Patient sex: M
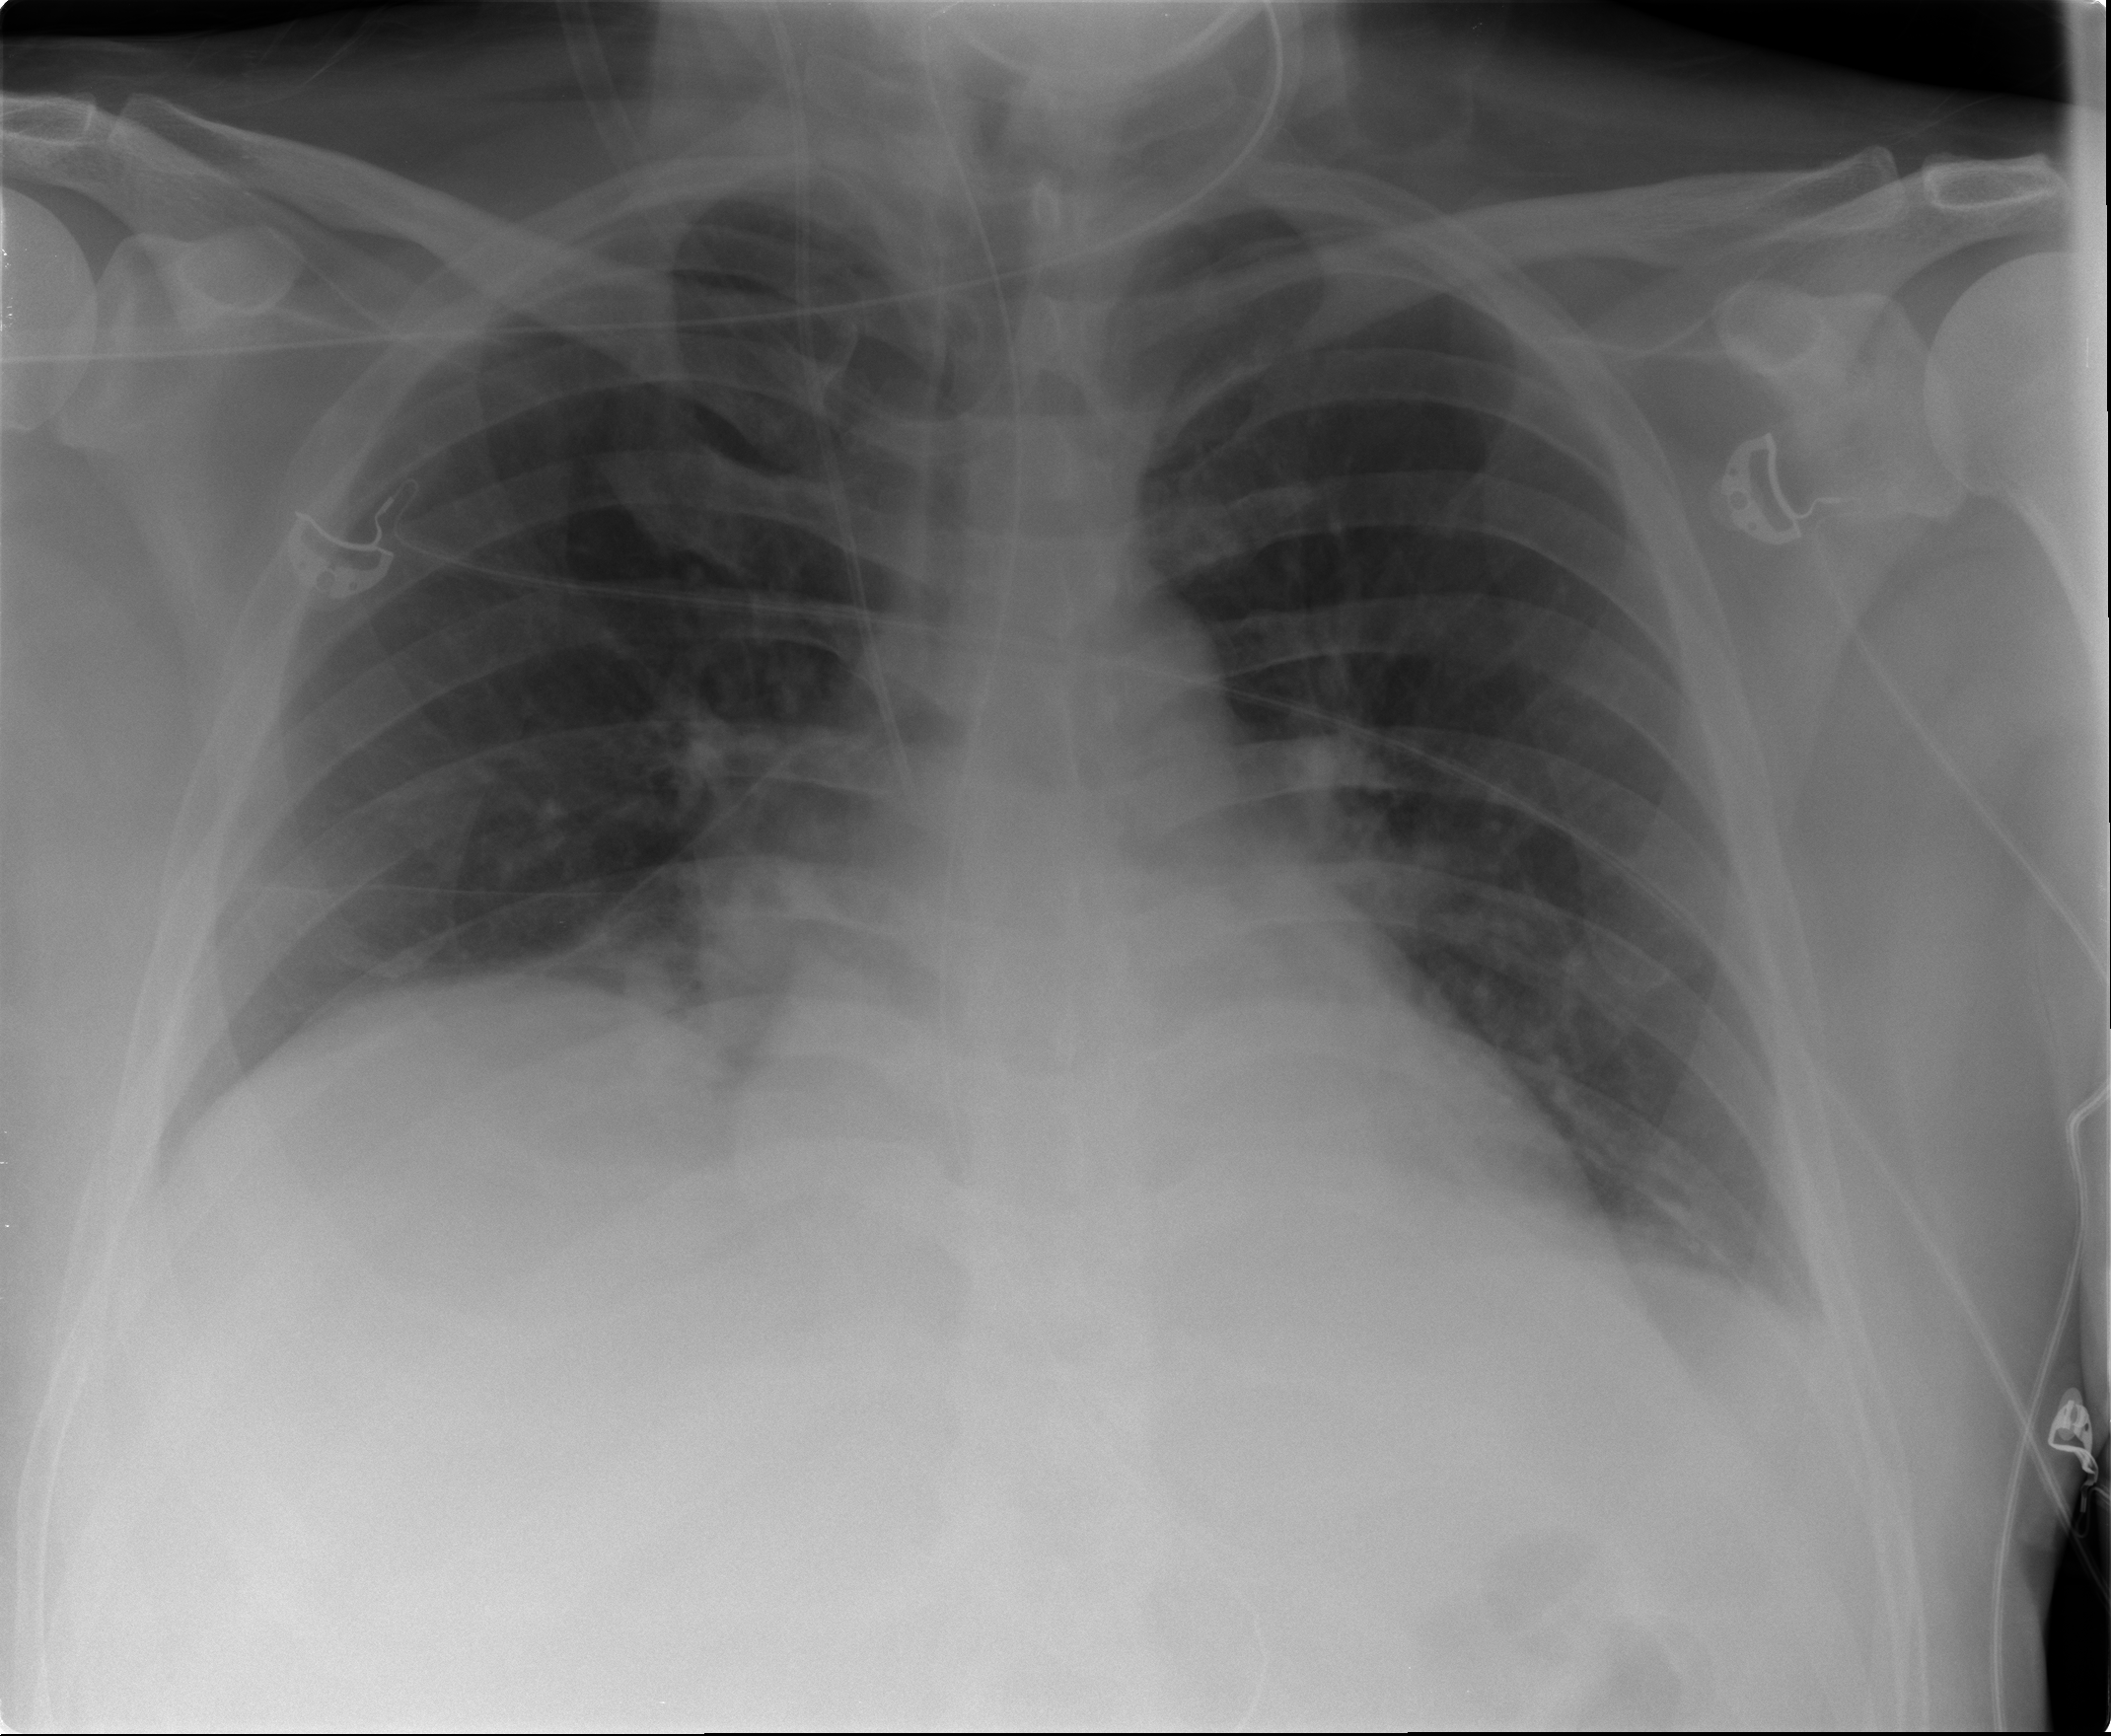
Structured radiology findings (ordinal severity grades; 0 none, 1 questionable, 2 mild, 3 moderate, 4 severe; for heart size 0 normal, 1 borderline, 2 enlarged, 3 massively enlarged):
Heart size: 1
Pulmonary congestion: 2
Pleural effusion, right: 1
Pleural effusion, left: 1
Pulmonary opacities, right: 0
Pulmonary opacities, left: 0
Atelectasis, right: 2
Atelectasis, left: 2